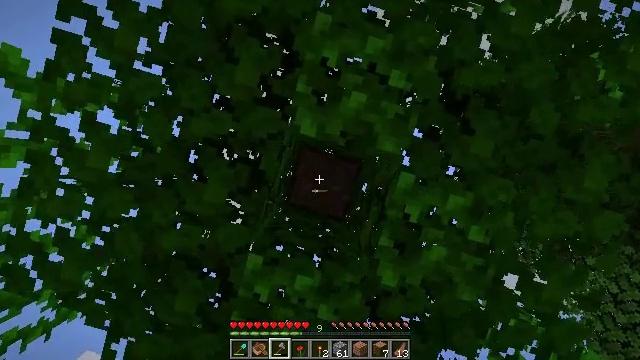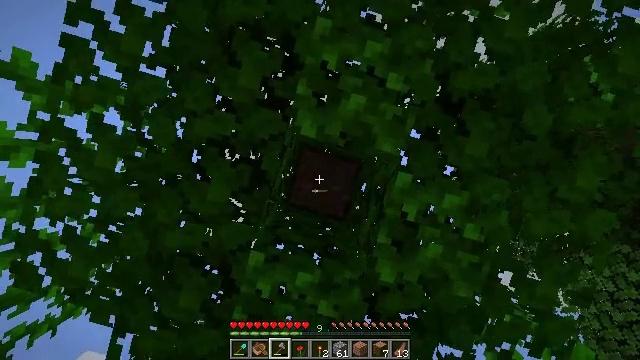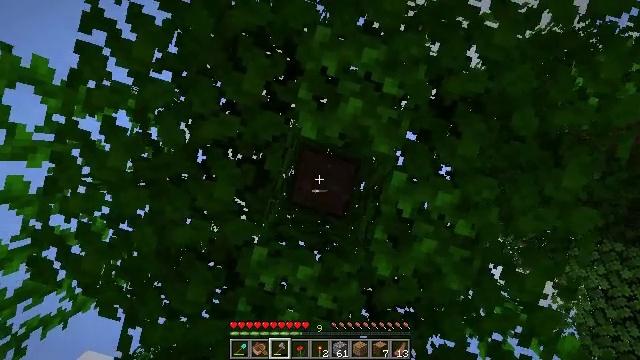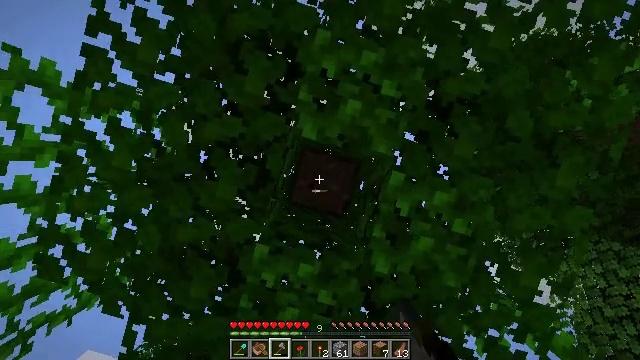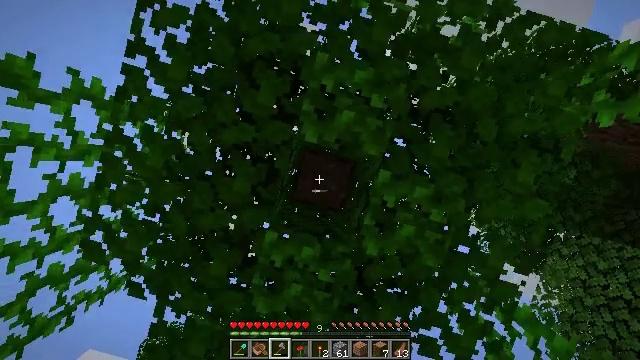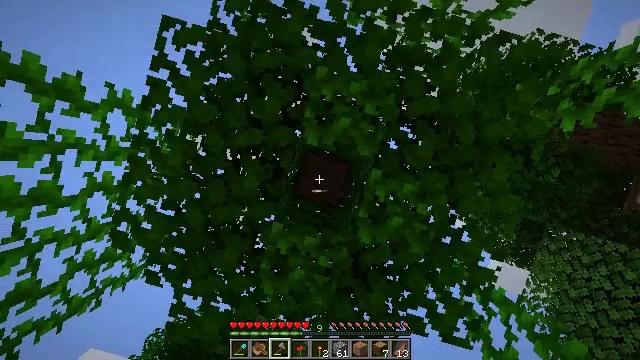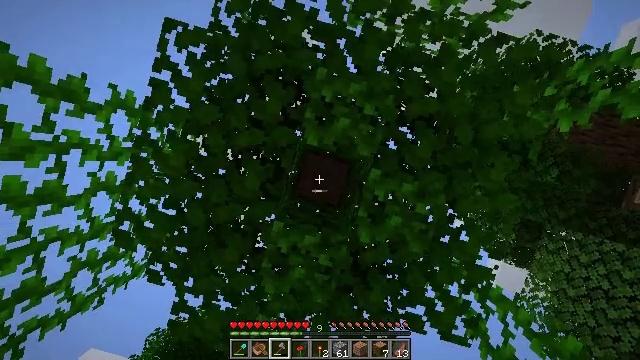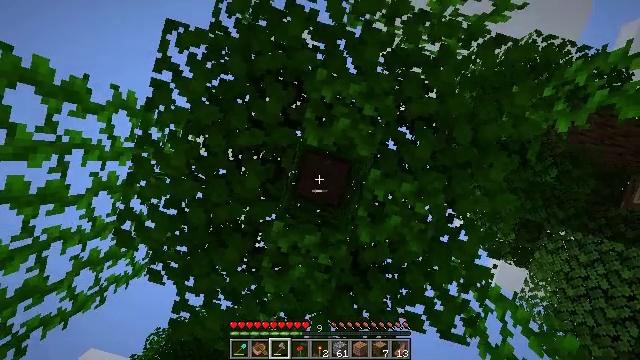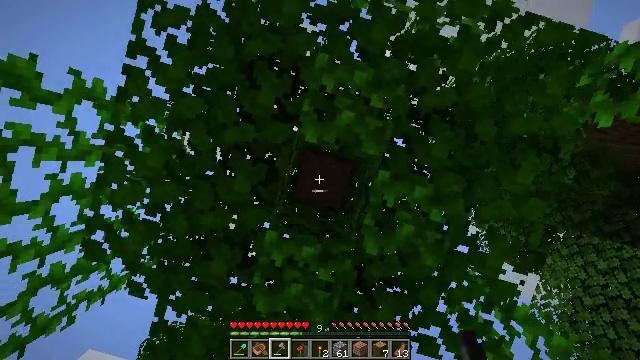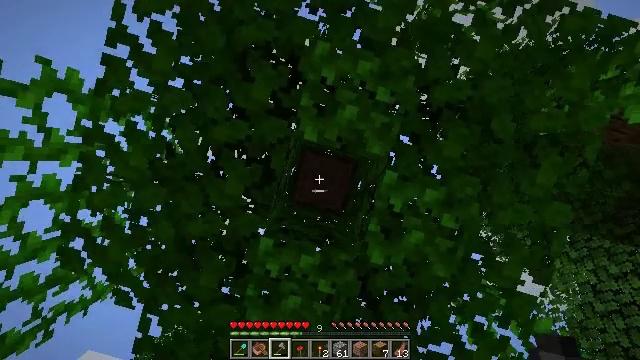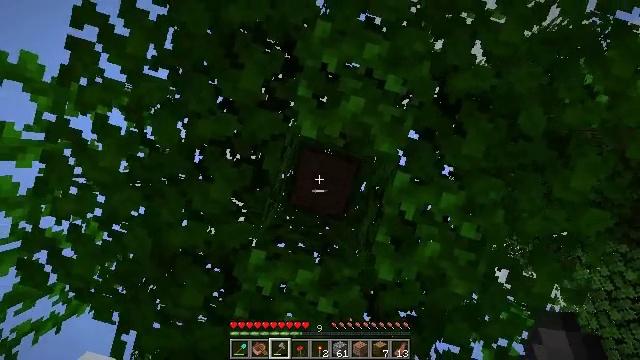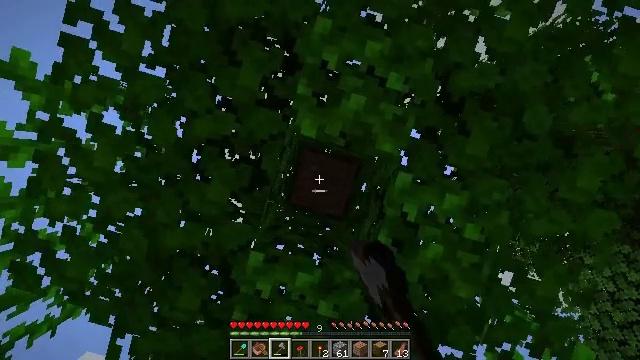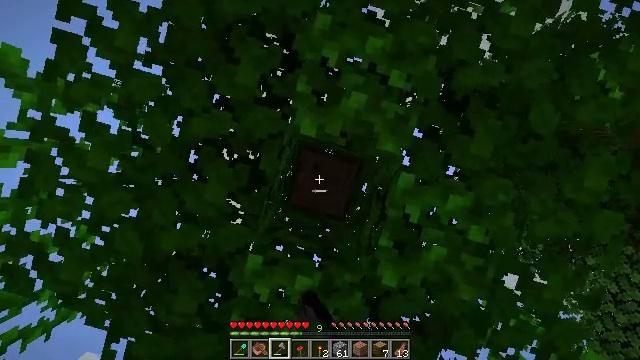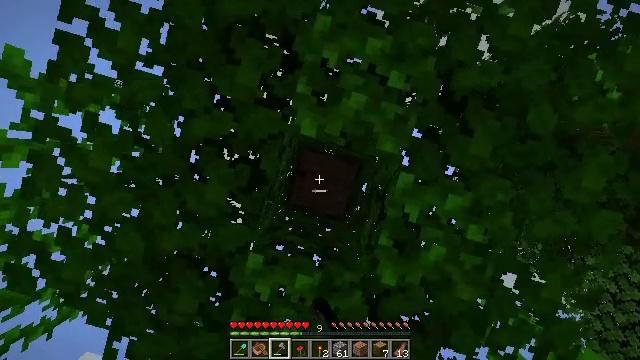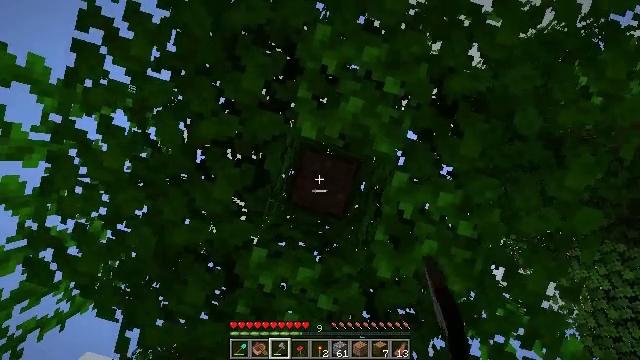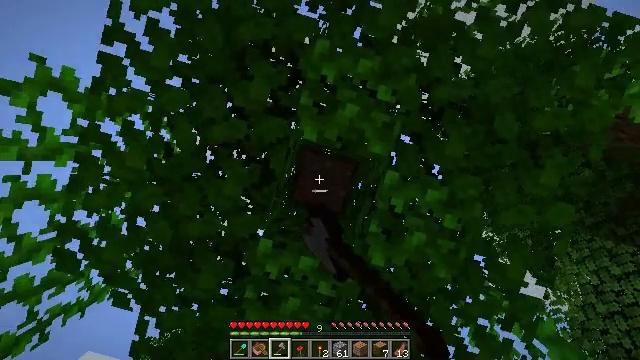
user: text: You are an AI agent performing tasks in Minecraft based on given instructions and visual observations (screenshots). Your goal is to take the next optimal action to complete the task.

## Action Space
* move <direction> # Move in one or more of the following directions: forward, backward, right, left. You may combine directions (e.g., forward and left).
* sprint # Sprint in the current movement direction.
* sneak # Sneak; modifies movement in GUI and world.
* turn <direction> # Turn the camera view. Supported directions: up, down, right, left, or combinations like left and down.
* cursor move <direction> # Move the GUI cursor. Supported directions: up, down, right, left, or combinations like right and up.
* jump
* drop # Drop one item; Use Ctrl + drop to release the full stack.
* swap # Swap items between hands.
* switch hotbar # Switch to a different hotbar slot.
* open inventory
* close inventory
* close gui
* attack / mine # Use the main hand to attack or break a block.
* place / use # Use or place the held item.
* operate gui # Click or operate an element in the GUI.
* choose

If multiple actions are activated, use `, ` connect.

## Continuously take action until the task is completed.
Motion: motion action
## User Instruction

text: Break the jungle log to gather wood.
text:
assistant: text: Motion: attack / mine, jump
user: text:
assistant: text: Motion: attack / mine, jump
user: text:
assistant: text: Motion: attack / mine, jump
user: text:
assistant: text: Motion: attack / mine, jump
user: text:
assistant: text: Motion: attack / mine, jump
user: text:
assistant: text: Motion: attack / mine, jump
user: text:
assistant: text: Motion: attack / mine, jump
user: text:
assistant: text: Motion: attack / mine, jump
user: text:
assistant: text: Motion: attack / mine, jump
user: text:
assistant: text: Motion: attack / mine, jump
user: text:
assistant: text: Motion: attack / mine, jump
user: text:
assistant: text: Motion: attack / mine, jump
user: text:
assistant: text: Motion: attack / mine, jump
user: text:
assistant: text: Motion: attack / mine, jump
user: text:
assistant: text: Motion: attack / mine, jump
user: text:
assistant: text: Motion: attack / mine, jump
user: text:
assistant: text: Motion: attack / mine, jump
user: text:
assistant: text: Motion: attack / mine, jump
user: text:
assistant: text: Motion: attack / mine, jump
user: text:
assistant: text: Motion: attack / mine, jump
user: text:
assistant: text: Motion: attack / mine, jump
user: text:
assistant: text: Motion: attack / mine, jump
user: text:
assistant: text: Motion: attack / mine, jump
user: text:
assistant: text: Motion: attack / mine, jump
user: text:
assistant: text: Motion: attack / mine, jump
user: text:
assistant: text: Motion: attack / mine, jump
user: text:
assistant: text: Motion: attack / mine, jump
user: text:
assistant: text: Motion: attack / mine, jump
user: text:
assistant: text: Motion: attack / mine, jump
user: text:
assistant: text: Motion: attack / mine, jump